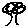
Label: tree